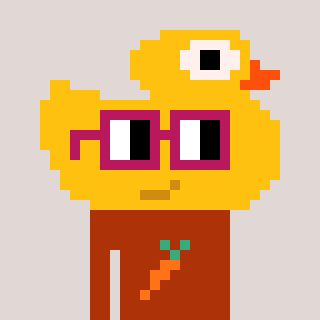
a pixel art character with square dark red glasses, a ducky-shaped head and a hotbrown-colored body on a warm background